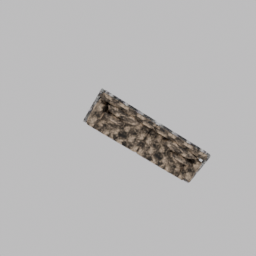
Label: furniture